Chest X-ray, AP view. Patient: 41 years old, sex M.
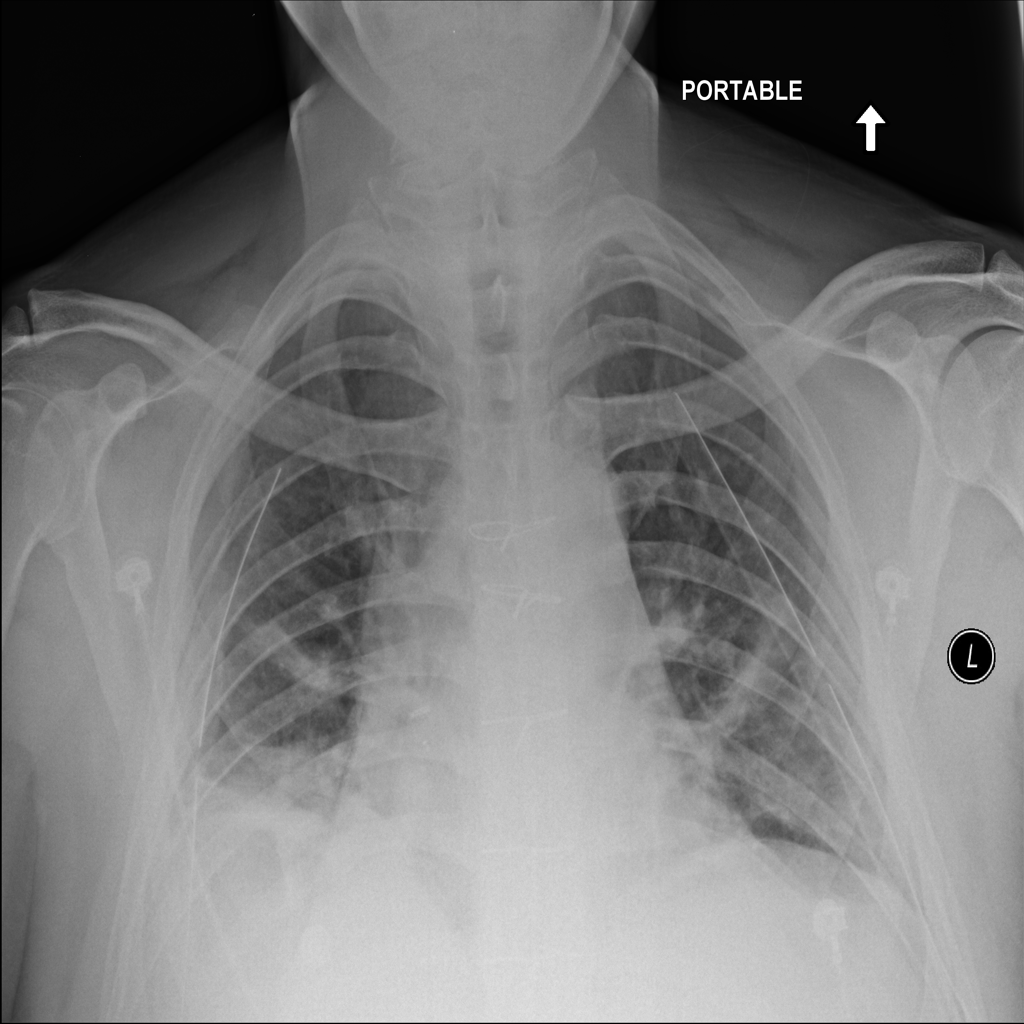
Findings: Atelectasis